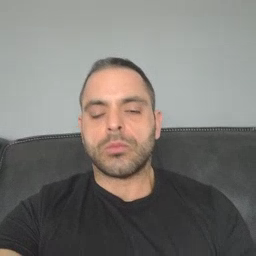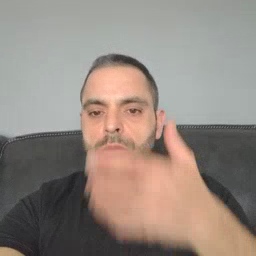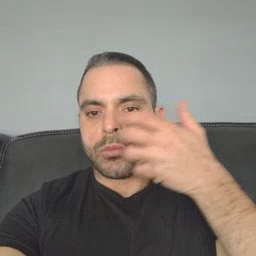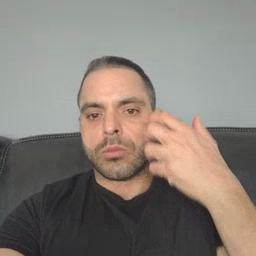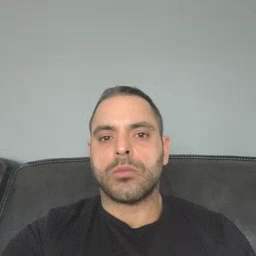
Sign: tiger